Question: I need to create a Venn diagram in win form C#. I have been trying to do it using Graphics.DrawEllipse and FillElipse. But I am not sure how do I fill in the common part.
I want to achieve this,

Here is my code for this,
'''
private void panelControlVennDiagram_Paint(object sender, PaintEventArgs e)
{
Brush brushLeft = new SolidBrush(Color.Blue);
Brush brushRight = new SolidBrush(Color.LightPink);
Brush brushCommon = new SolidBrush(Color.Purple);
Pen pen = new Pen(brushLeft, 10);
Rectangle leftVenn = new Rectangle(20, 50,100,100);
Rectangle rightVenn = new Rectangle(90, 50, 100, 100);
Rectangle commonVenn = new Rectangle(100, 120, 100, 100);
Font stringFont = new Font("Times New Roman", 9);
e.Graphics.DrawString("Left:" + leftValue, stringFont, brushLeft, 10,70);
e.Graphics.DrawString("Right:" + rightValue, stringFont, brushRight, 90,70);
e.Graphics.DrawString("Common:" + commonValue,stringFont, brushCommon, 100,70);
// Fill ellipse on screen.
e.Graphics.FillEllipse(brushLeft, leftVenn);
e.Graphics.FillEllipse(brushRight, rightVenn);
e.Graphics.DrawEllipse(Pens.White, leftVenn);
e.Graphics.DrawEllipse(Pens.White, rightVenn);
'''
}
I am drawing two ellipses and need to have a different color for the common part. I can not use any library. Please help.
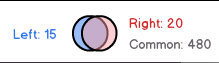
Answer: You could add 'System.Drawing.Drawing2D;' namespace to use 'GraphicPath'. Create a graphic path and get the intersection region.
Try this code: (I have commented 'DrawString' for testing purpose)
'''
private void panelControlVennDiagram_Paint(object sender, PaintEventArgs e)
{
Rectangle leftVenn = new Rectangle(20, 50, 100, 100);
Rectangle rightVenn = new Rectangle(90, 50, 100, 100);
Region region1 = new Region();
//Font stringFont = new Font("Times New Roman", 9);
//e.Graphics.DrawString("Left:" , stringFont, brushLeft, 10, 70);
//e.Graphics.DrawString("Right:" , stringFont, brushRight, 90, 70);
//e.Graphics.DrawString("Common:", stringFont, brushCommon, 100, 70);
// Fill ellipse on screen.
using(Brush brushLeft = new SolidBrush(Color.Blue))
{
e.Graphics.FillEllipse(brushLeft, leftVenn);
e.Graphics.DrawEllipse(Pens.White, leftVenn);
}
using(Brush brushRight = new SolidBrush(Color.LightPink))
{
e.Graphics.FillEllipse(brushRight, rightVenn);
e.Graphics.DrawEllipse(Pens.White, rightVenn);
}
using (GraphicsPath circle_path = new GraphicsPath())
{
circle_path.AddEllipse(leftVenn);
region1.Intersect(circle_path);
}
using (GraphicsPath circle_path = new GraphicsPath())
{
circle_path.AddEllipse(rightVenn);
region1.Intersect(circle_path);
}
using(Brush brushCommon = new SolidBrush(Color.Purple))
{
e.Graphics.FillRegion(brushCommon, region1);
}
}
'''
: